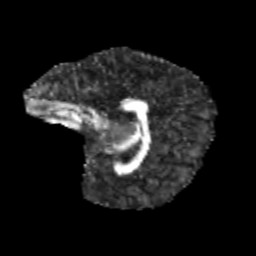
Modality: FA
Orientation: sagittal
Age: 11
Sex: female
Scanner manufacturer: siemens
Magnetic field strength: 3 T
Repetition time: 3.8 s
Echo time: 0.07 s